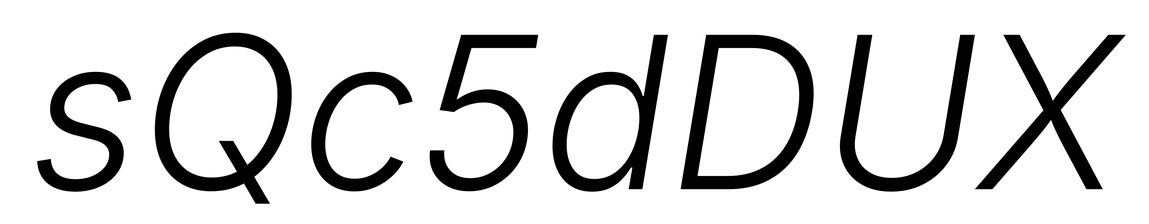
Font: Inter-Italic_Light_Italic